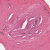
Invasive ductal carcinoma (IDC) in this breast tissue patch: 0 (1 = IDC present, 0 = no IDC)